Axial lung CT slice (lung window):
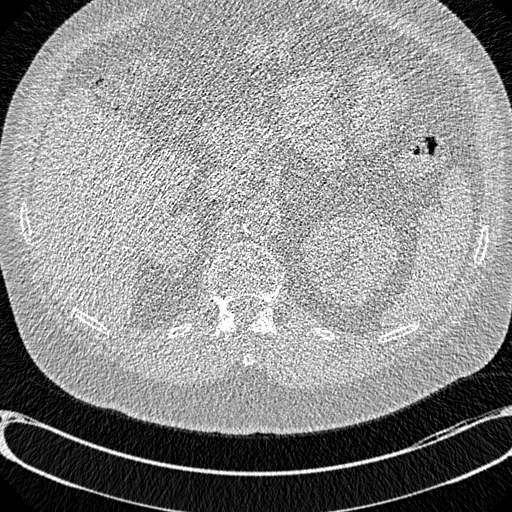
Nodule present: no